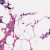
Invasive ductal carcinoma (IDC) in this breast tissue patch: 0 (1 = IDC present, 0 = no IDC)